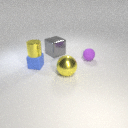
small purple rubber sphere to the right of small blue rubber cube